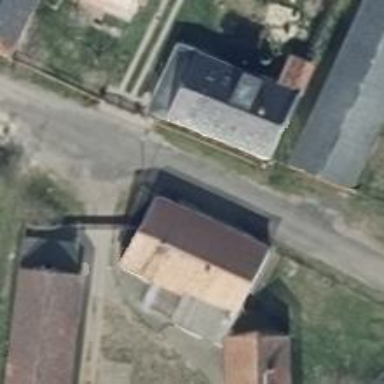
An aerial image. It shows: House with gabled roof oriented along the length of the building.